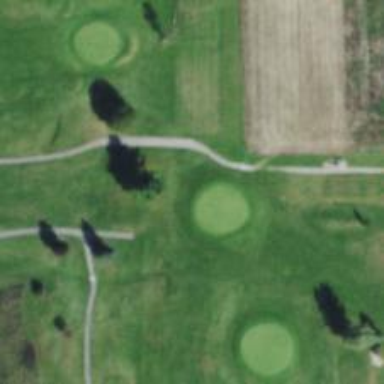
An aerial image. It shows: Path used for both walking and golf.